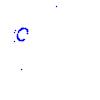
Particle: proton